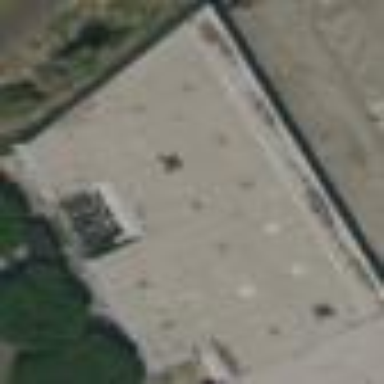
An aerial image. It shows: Warehouse.